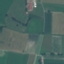
Land use / land cover class: Pasture